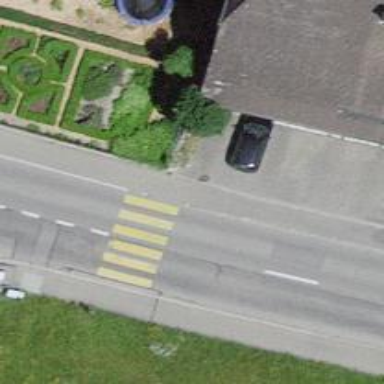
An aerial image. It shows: Uncontrolled zebra crossing on the road.